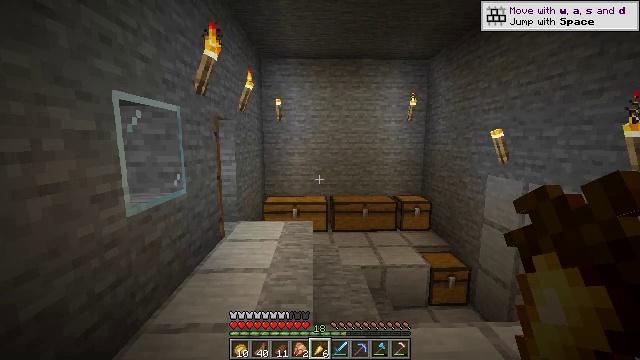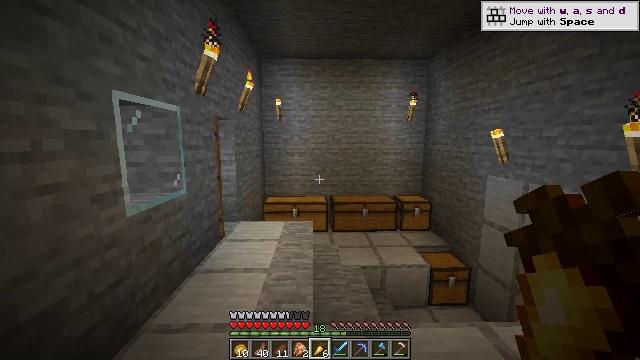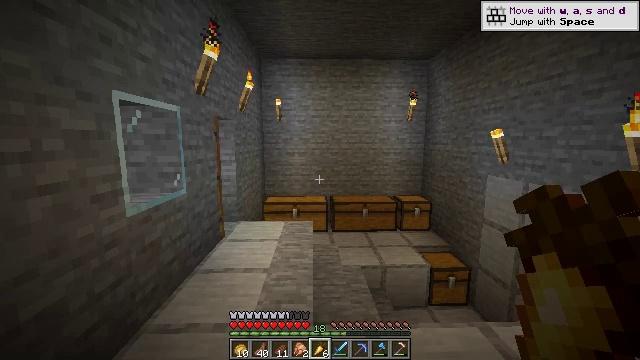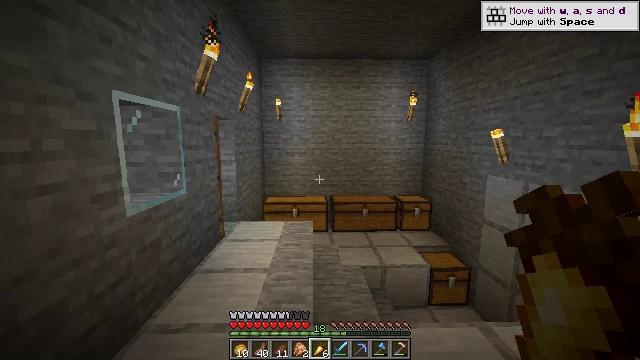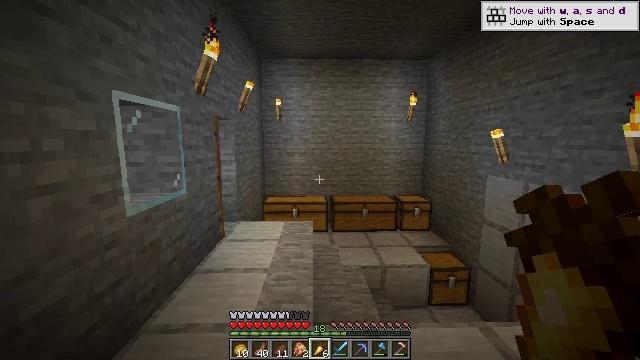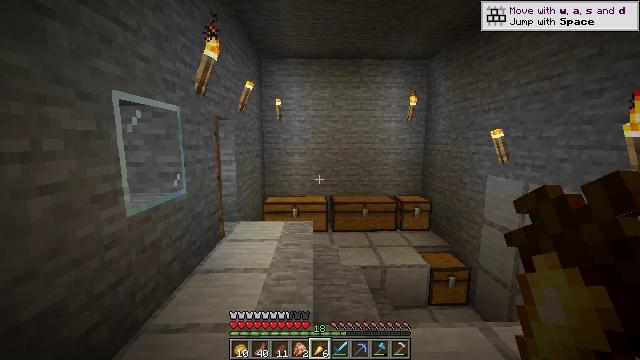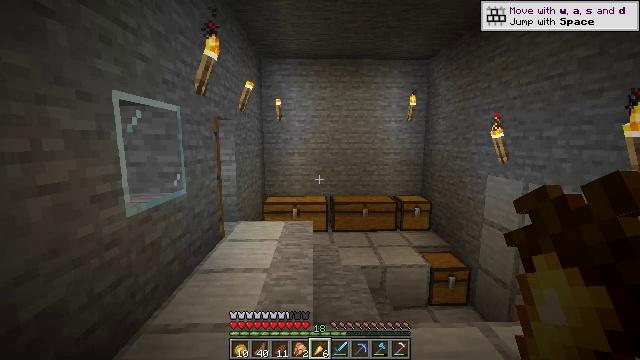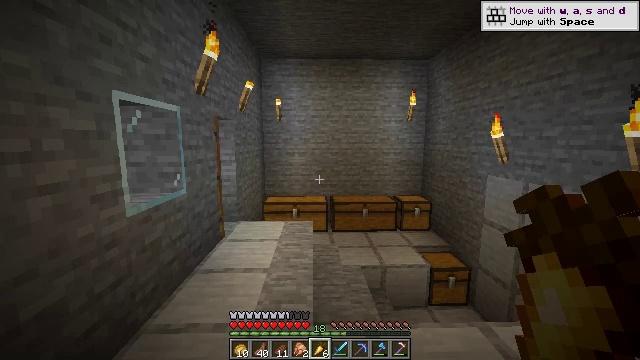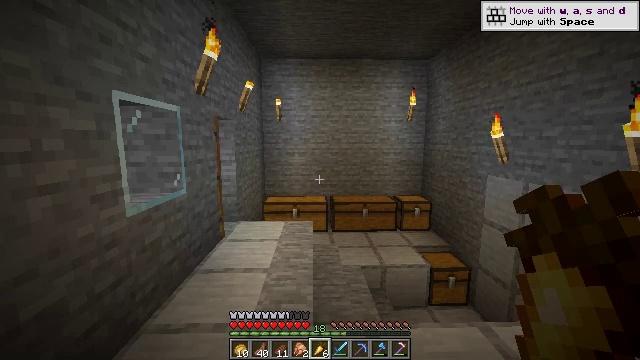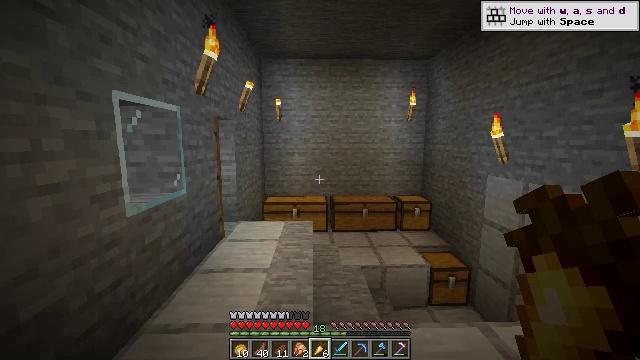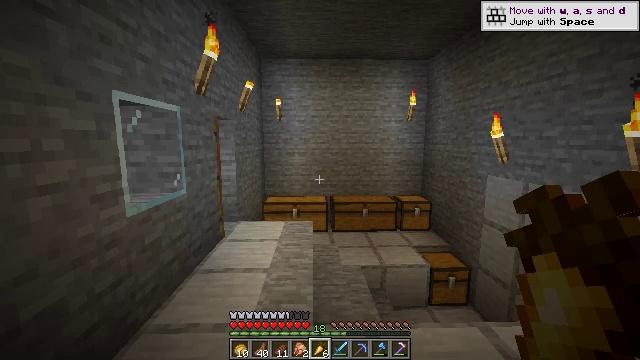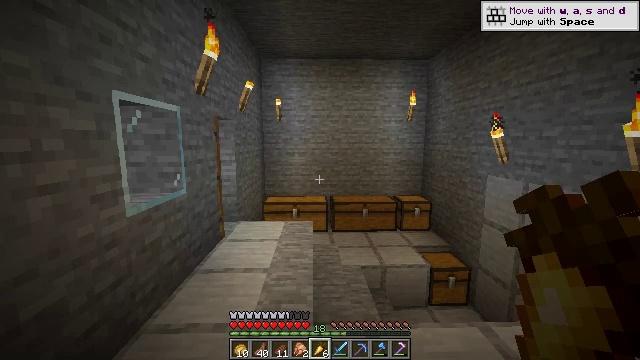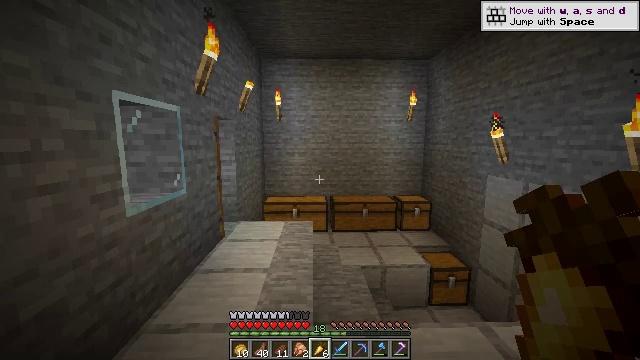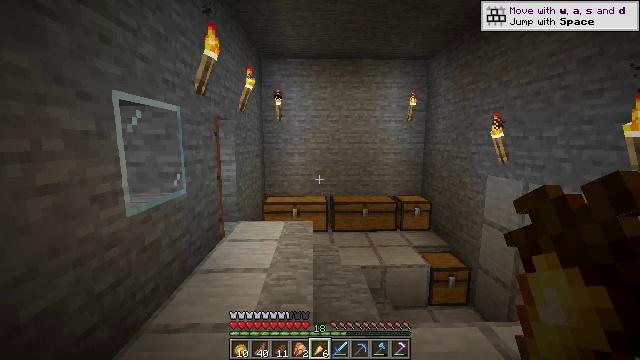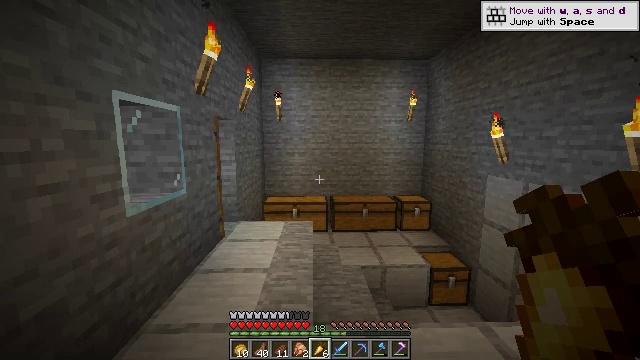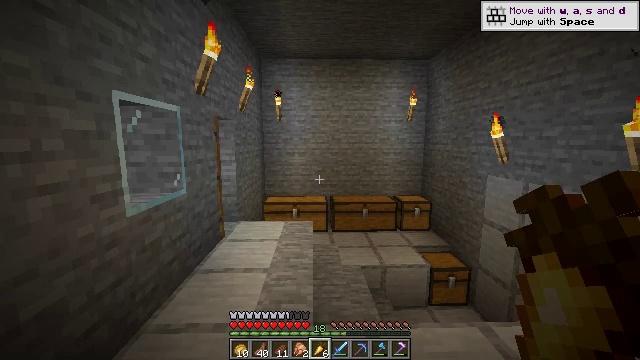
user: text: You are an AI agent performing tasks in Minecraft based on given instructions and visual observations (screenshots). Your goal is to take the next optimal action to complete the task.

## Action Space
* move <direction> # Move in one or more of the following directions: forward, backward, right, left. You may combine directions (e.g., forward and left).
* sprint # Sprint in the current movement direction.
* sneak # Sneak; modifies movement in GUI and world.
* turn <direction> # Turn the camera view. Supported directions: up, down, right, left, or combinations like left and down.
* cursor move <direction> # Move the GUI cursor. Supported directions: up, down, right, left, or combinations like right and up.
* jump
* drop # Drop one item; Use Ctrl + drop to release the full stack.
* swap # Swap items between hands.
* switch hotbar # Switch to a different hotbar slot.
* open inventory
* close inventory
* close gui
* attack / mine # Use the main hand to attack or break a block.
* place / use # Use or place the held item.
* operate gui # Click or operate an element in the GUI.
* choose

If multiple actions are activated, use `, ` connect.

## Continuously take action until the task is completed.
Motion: motion action
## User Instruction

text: Craft a tripwire hook.
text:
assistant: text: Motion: no_op
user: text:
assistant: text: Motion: no_op
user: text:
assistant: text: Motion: no_op
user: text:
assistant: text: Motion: no_op
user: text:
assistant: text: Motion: no_op
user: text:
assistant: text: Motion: no_op
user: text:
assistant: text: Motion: no_op
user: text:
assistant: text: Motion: no_op
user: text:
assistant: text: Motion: no_op
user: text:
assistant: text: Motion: no_op
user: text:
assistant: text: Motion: no_op
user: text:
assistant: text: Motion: no_op
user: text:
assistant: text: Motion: no_op
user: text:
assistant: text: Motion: no_op
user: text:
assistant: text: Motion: no_op
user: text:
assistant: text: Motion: no_op
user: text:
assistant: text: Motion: no_op
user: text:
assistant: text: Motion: no_op
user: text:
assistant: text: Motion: no_op
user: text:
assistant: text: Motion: no_op
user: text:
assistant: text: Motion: no_op
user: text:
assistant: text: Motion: no_op
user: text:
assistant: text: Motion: no_op
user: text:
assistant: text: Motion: no_op
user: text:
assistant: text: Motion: no_op
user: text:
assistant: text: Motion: no_op
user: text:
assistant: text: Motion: no_op
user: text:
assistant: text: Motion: no_op
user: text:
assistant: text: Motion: no_op
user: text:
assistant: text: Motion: no_op